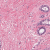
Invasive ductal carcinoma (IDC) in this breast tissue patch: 0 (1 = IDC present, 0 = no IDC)